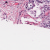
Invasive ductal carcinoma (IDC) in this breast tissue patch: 1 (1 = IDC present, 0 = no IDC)